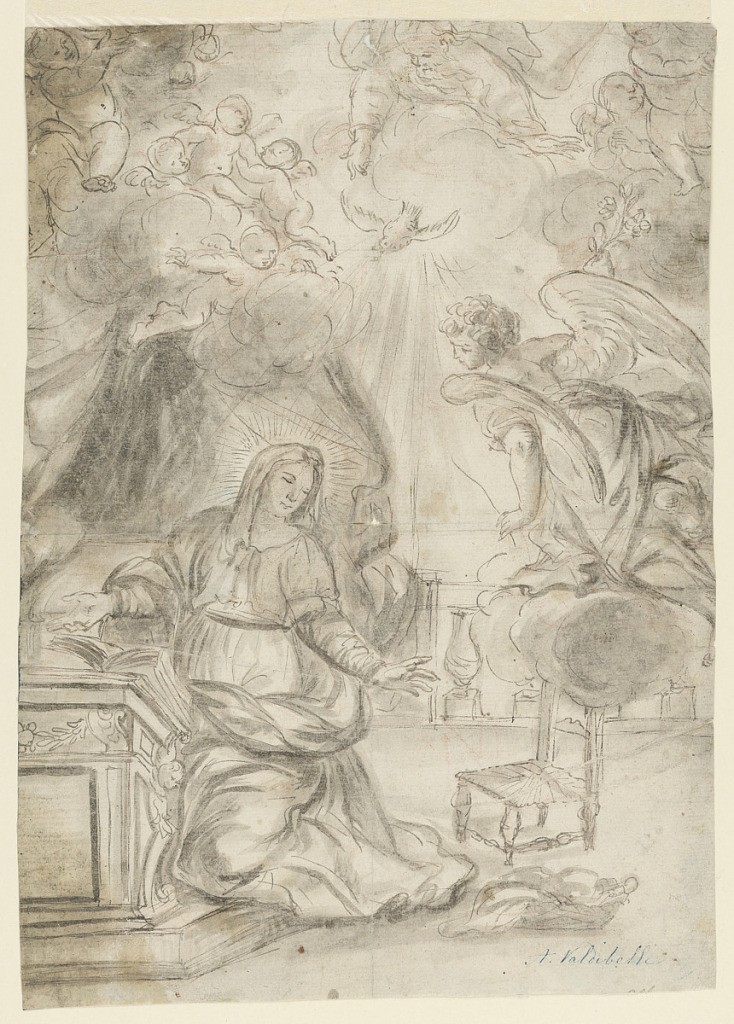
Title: The Annunciation
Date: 1750–80
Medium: Pen and brown ink, brush and brown wash, traces of red chalk on cream paper
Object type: Drawing
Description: The Virgin is seen kneeling at a prayer desk, right, with her left hand extended towards an angel on top of a cloud above her and to her left. God the Father, a dove symbolizing the Holy Spirit, and cherubin can be seen above.